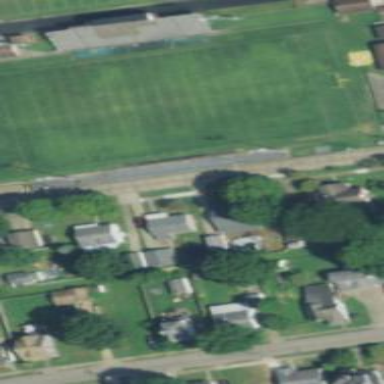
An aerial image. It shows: American football pitch with grass surface.